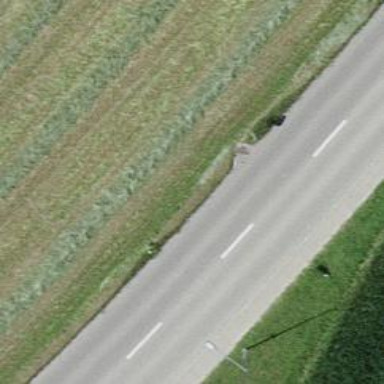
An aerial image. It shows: Secondary road with asphalt surface.